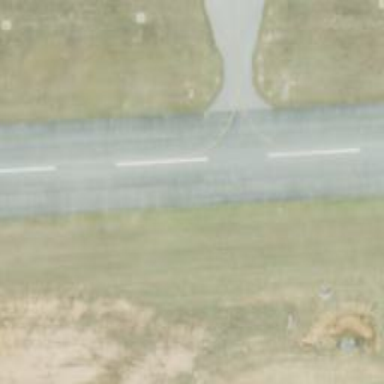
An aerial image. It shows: Runway at airport.